Field crop: maize
Growth stage: 2
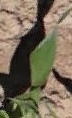
Species: maize